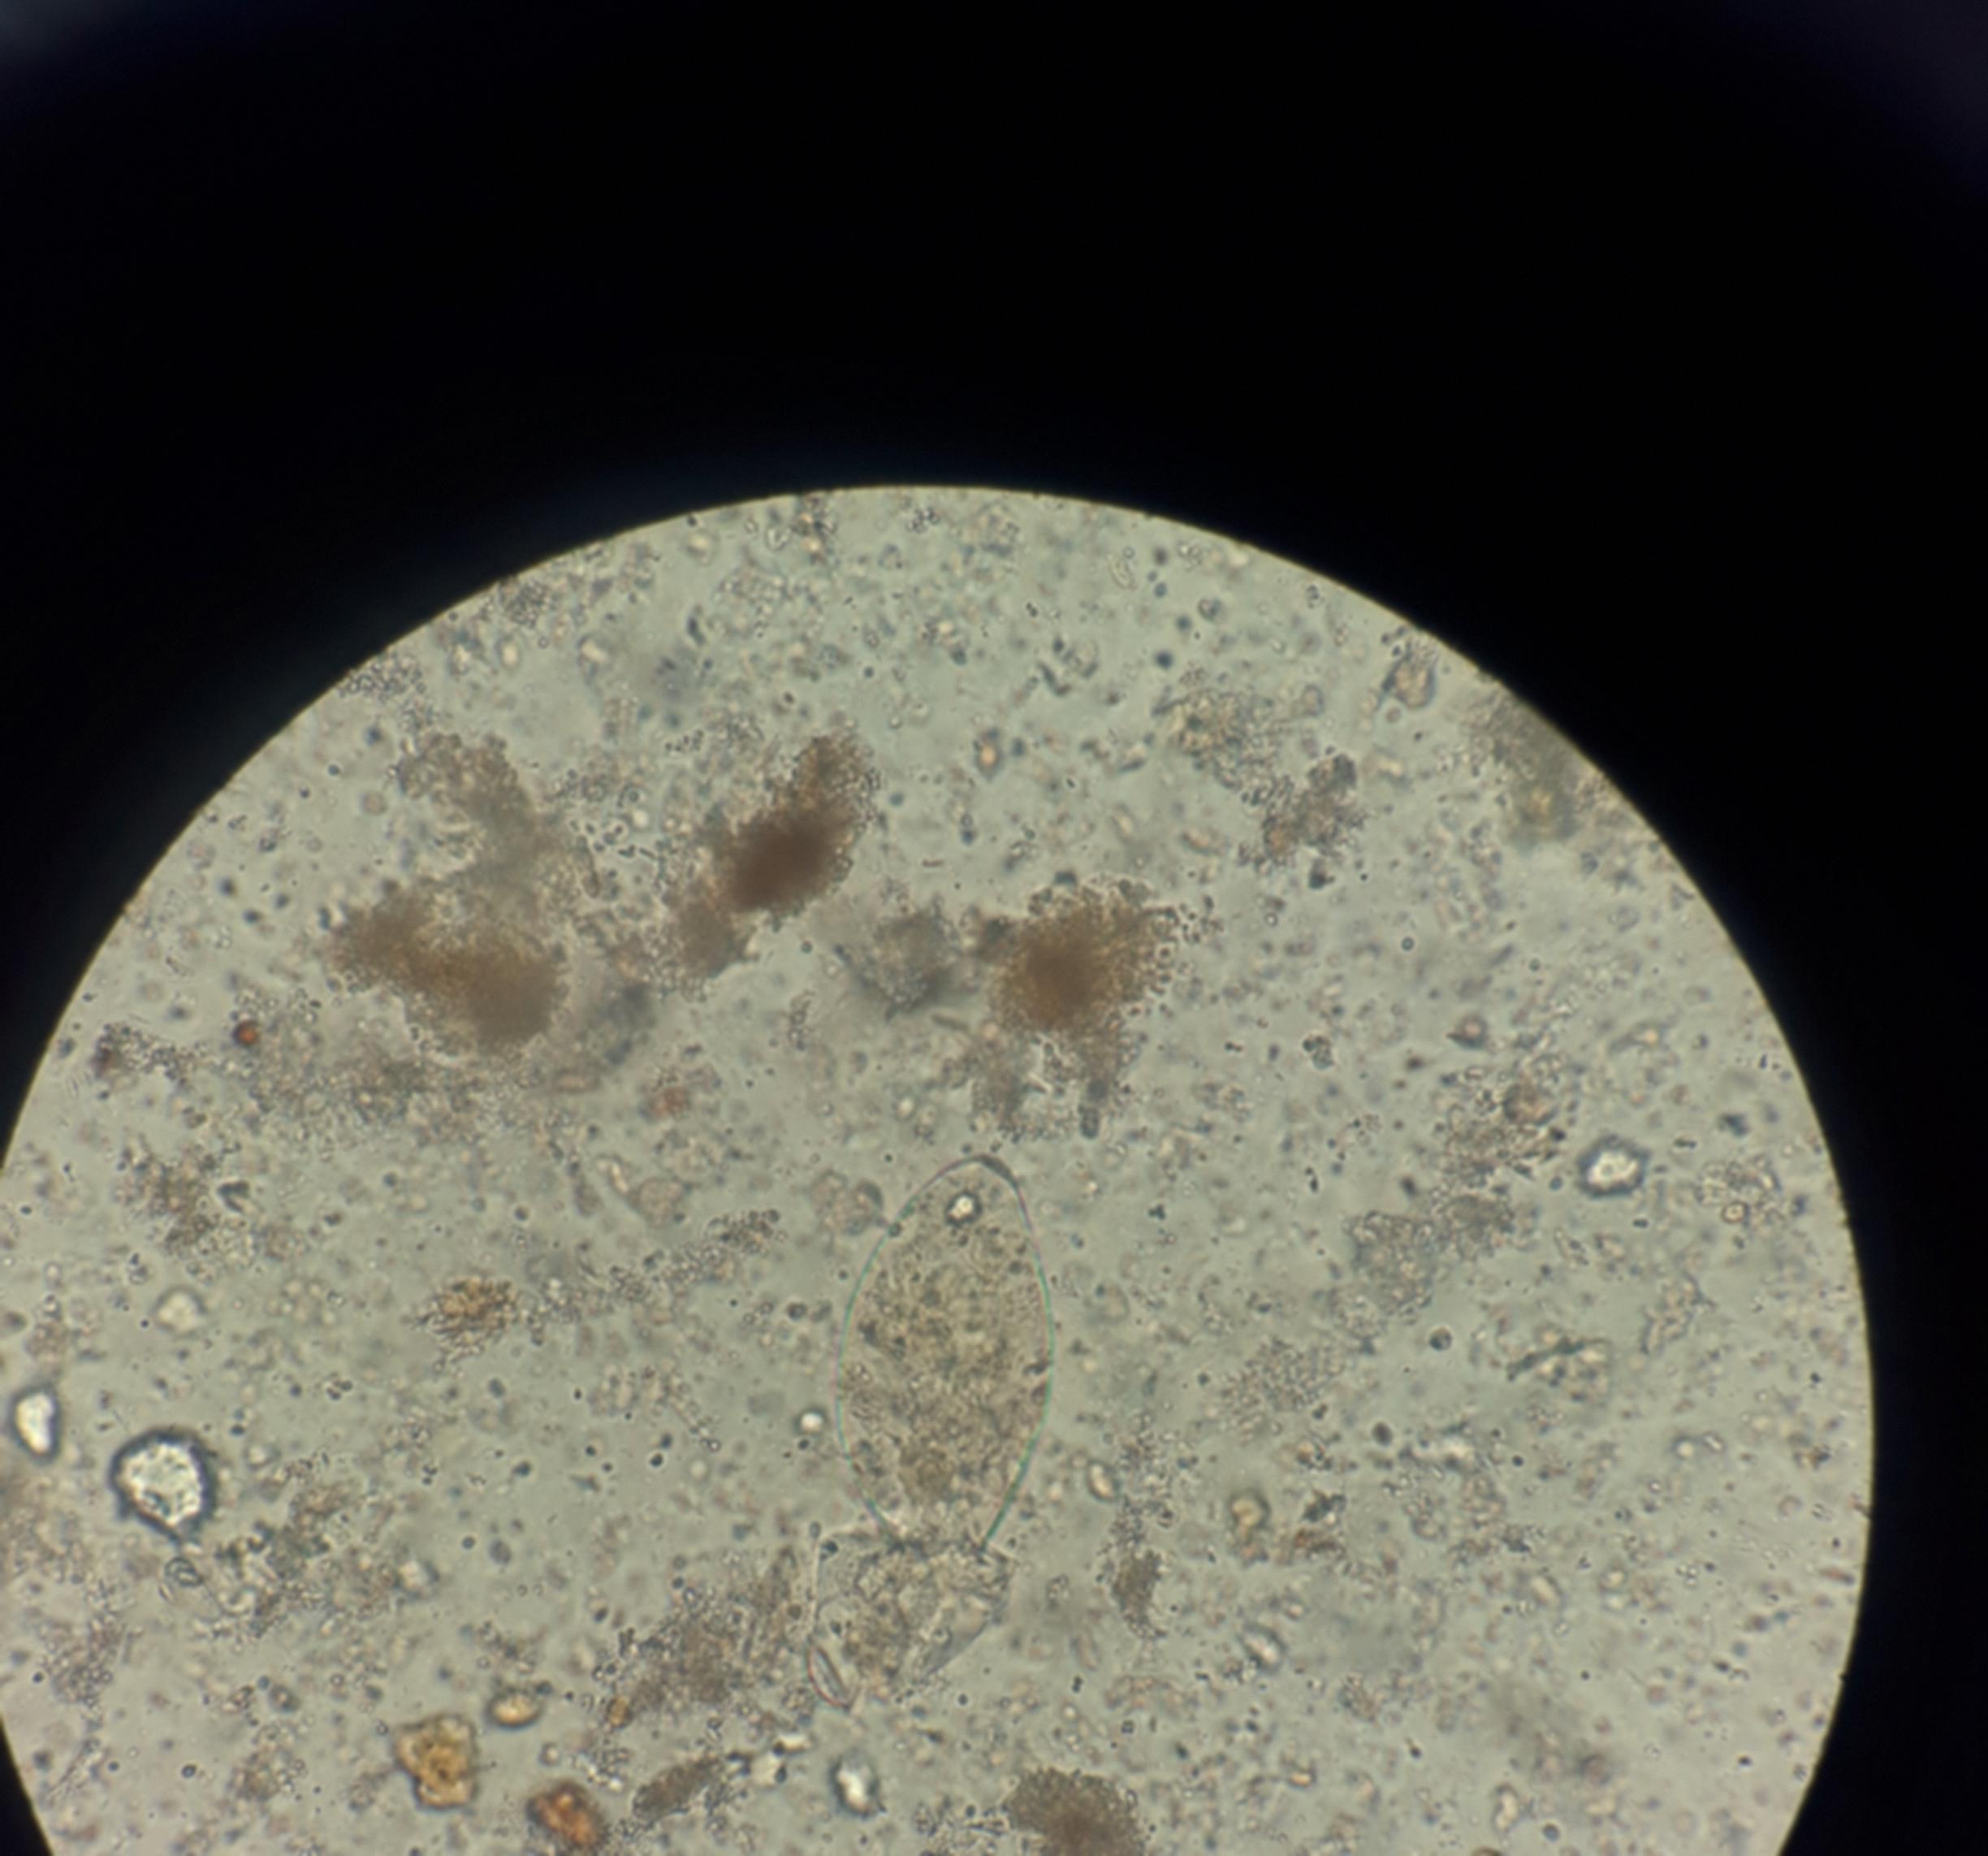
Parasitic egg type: Fasciolopsis buski